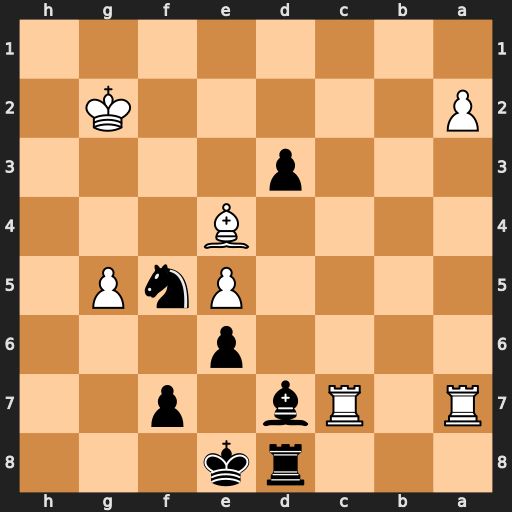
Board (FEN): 3rk3/R1Rb1p2/4p3/4PnP1/4B3/3p4/P5K1/8
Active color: b
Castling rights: -
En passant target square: -
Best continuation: d2 Bc2 Ne3+ Kf3 Nxc2